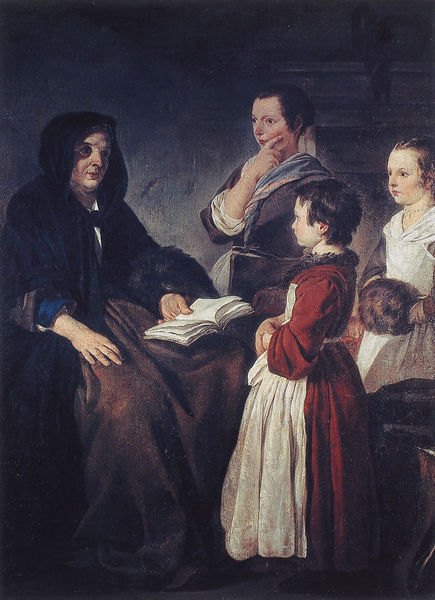
Titel: Die Lehrerin
Künstler: Jean-Baptiste-Marie Pierre
Institution: Auxerre, Museum
Schlagwörter: gemälde, hand, umhang, mädchen, sitzen, frau, kleid, kleider, blick, rot, malerei, rock, geschichte, kragen, pelz, familie, kind, mutter, kinder, schürze, weib, weiber, lesen, nachdenklich, schoß, kurze haare, buch, pelzkragen, muff, märchen, oma, vorlesen, kapuze, großmutter, kurzhaarige, geschichtsstunde, story time